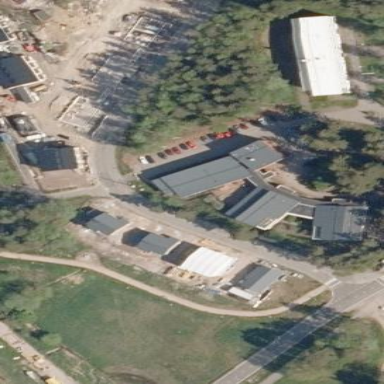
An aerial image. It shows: Building.